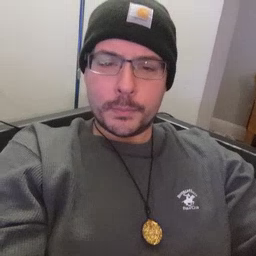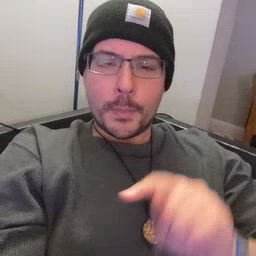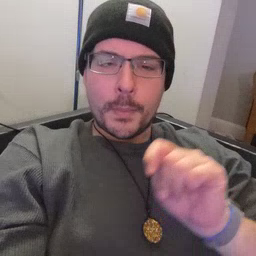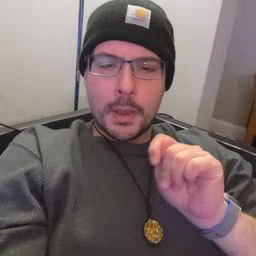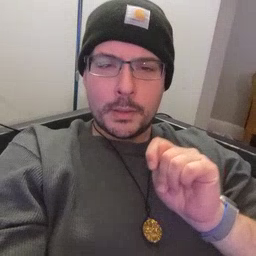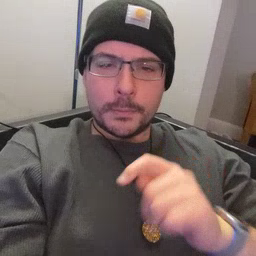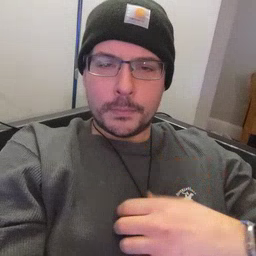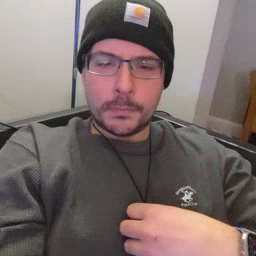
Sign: potty